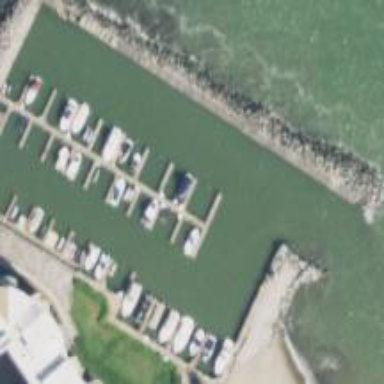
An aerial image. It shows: Marina on leisure land.